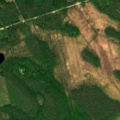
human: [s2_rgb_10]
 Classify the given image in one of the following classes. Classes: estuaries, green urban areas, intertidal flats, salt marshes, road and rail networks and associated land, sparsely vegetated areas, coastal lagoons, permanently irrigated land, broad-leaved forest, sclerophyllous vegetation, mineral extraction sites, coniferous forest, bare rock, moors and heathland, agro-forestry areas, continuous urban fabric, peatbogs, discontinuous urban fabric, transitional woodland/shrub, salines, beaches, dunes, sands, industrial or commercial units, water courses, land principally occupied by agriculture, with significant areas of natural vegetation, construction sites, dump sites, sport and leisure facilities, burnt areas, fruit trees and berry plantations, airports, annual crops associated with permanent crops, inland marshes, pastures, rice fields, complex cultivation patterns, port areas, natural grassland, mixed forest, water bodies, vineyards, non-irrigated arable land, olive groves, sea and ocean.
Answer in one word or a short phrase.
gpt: coniferous forest, mixed forest, peatbogs